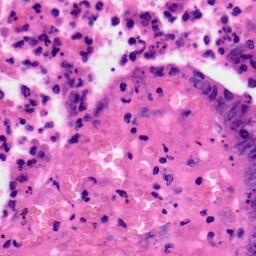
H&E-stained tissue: Colon